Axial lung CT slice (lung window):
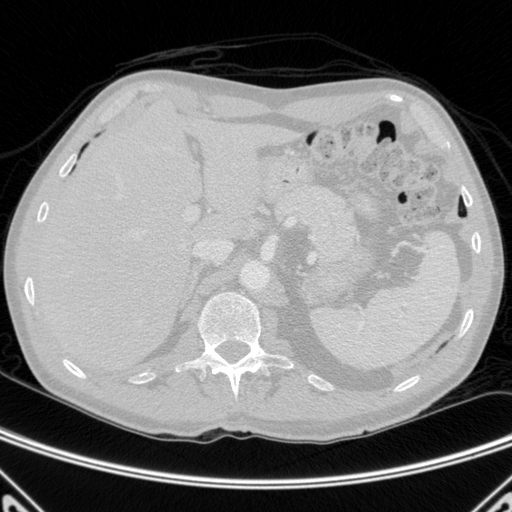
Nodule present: no